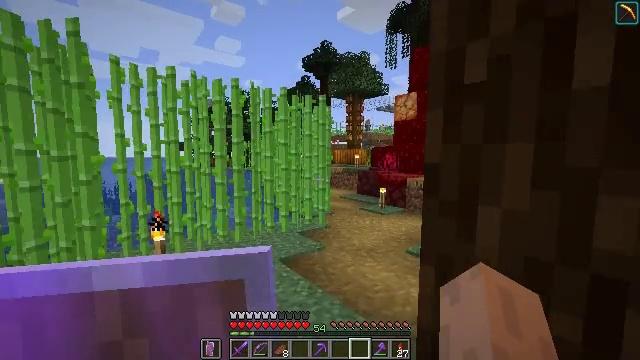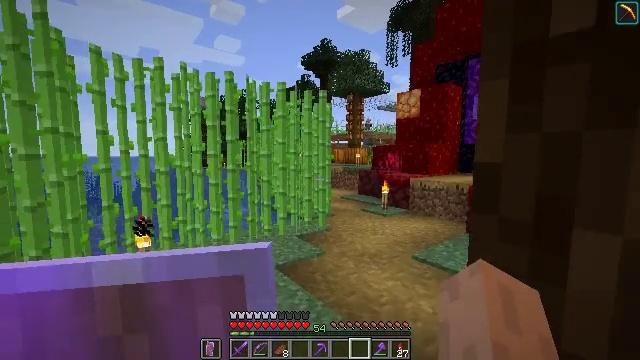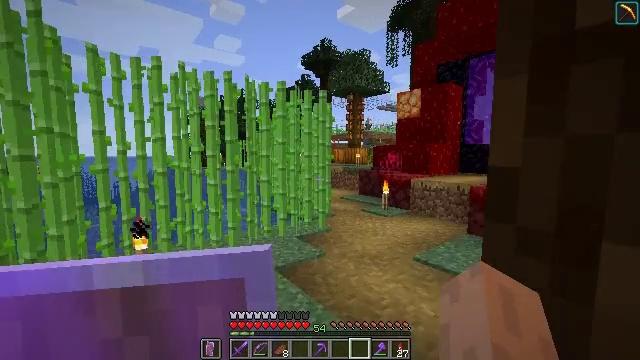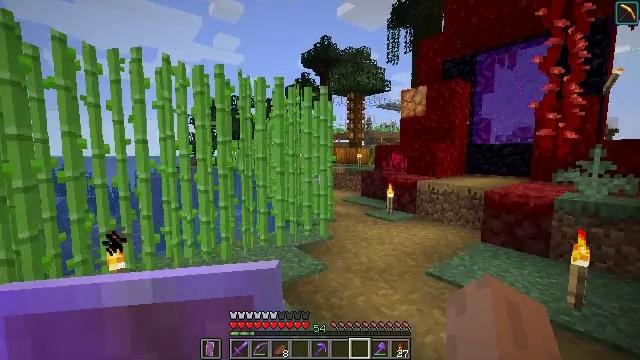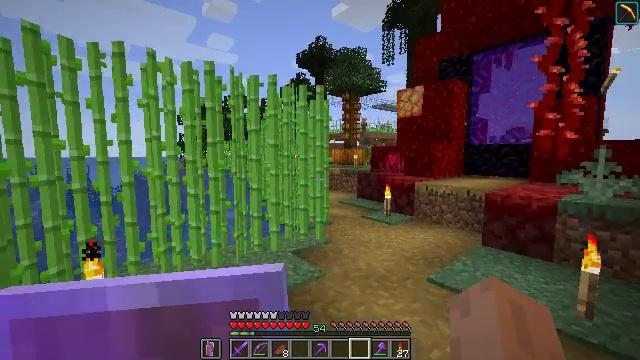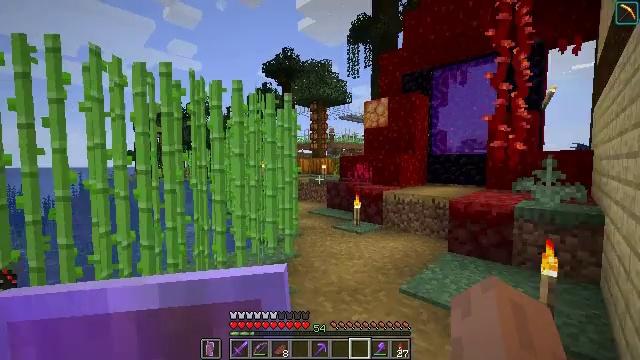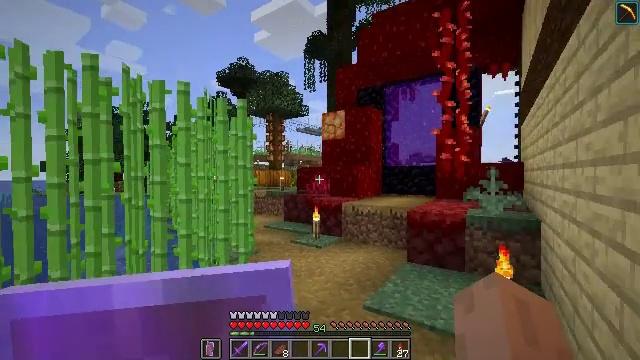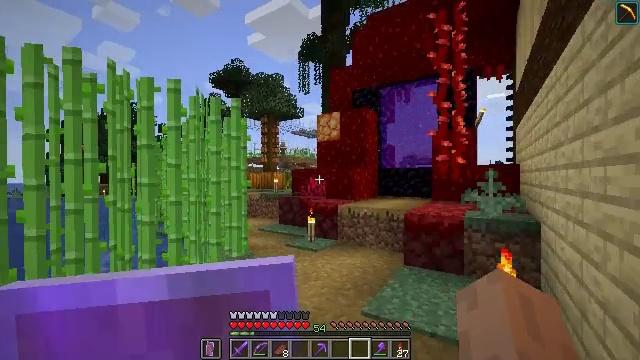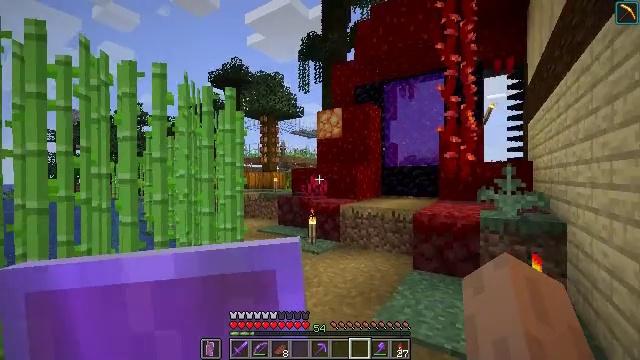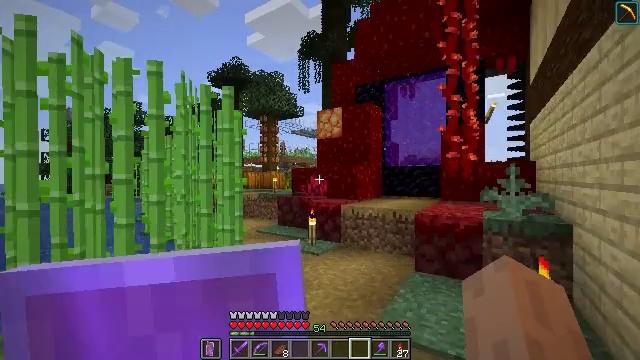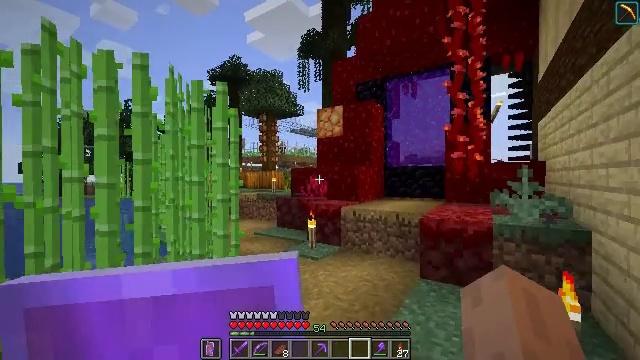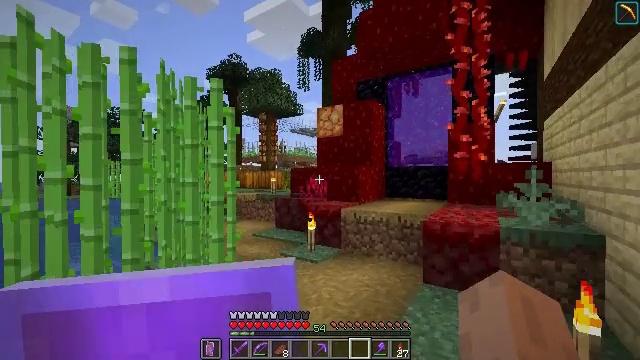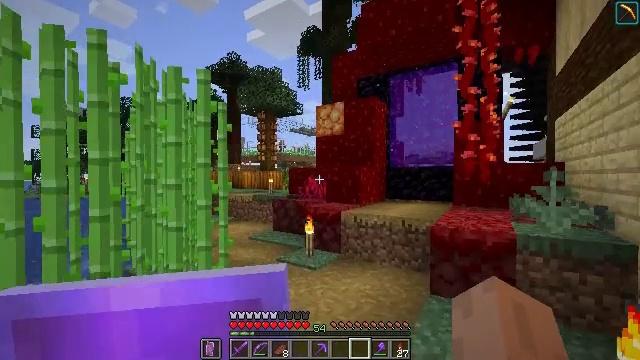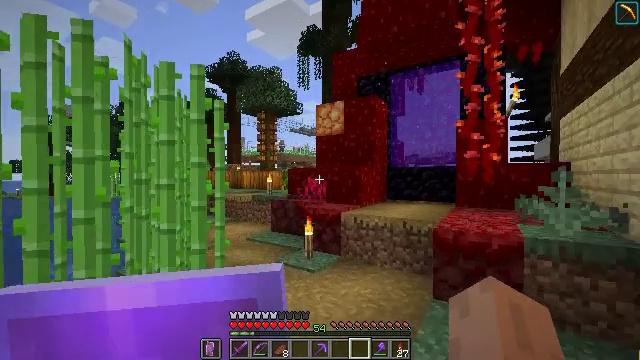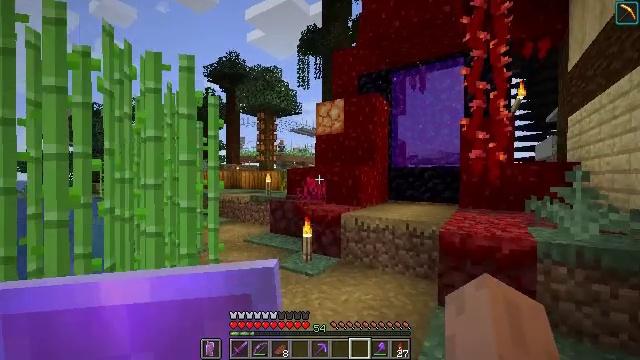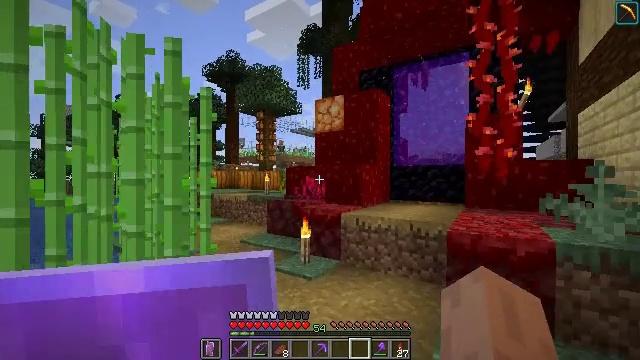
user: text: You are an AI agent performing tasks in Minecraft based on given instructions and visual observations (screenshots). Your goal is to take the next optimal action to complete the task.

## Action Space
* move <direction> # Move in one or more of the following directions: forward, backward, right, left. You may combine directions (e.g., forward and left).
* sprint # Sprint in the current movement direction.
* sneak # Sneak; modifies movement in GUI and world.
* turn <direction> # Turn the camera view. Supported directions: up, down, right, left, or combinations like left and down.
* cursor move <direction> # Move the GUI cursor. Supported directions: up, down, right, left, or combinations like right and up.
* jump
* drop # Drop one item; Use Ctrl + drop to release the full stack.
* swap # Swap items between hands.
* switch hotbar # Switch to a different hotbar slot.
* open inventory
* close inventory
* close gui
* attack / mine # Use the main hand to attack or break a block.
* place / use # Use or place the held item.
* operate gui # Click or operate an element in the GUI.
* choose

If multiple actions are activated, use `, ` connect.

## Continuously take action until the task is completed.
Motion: motion action
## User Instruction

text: Craft paper.
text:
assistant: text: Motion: move forward
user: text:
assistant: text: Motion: move forward
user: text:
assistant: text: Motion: move forward
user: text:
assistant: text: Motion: move forward, turn right
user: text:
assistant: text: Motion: move forward, turn right and up
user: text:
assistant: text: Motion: move forward, turn right and up
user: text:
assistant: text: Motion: move forward, turn right
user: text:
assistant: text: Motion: move forward
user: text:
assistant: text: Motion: move forward
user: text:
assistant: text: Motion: move forward
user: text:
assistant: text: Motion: move forward
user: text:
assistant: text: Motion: move forward
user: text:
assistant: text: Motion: move forward
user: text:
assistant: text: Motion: move forward
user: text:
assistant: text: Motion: move forward
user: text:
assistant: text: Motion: move forward
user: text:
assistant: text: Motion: move forward
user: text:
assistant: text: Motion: move forward
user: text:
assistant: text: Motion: move forward and move left
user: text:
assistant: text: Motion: move forward and move left
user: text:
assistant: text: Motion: move forward and move left
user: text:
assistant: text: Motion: move forward and move left
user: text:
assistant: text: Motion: move forward and move left
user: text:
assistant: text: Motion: move forward and move left
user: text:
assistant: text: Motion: move forward and move left
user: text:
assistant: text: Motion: move forward and move left, turn left and down
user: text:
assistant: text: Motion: move forward and move left, turn left and down
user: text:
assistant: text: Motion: move forward
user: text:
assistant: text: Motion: move forward
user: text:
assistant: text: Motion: move forward